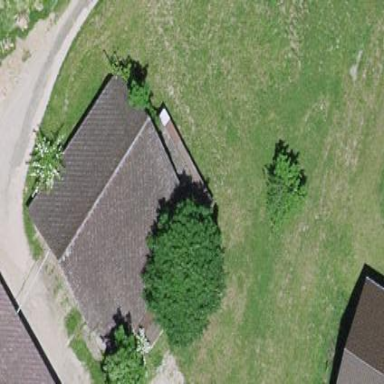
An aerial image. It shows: Barn.